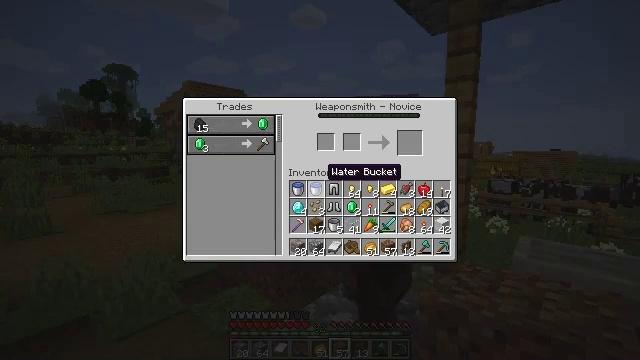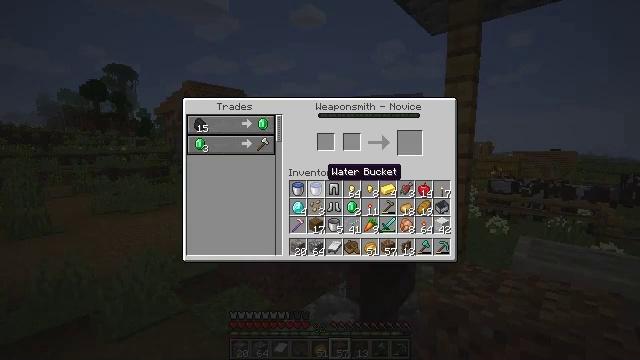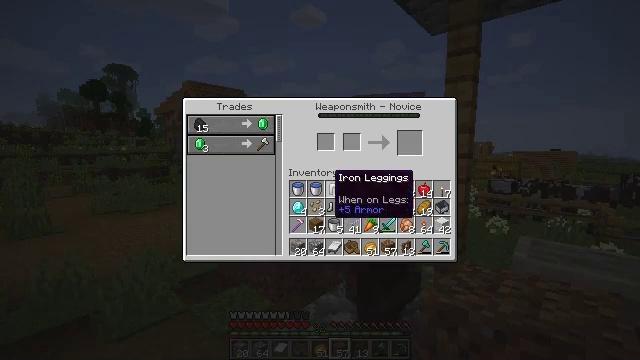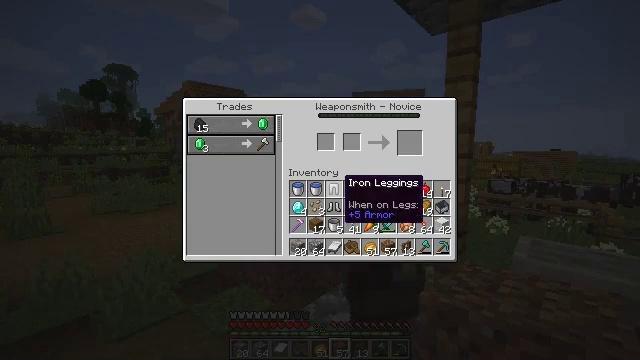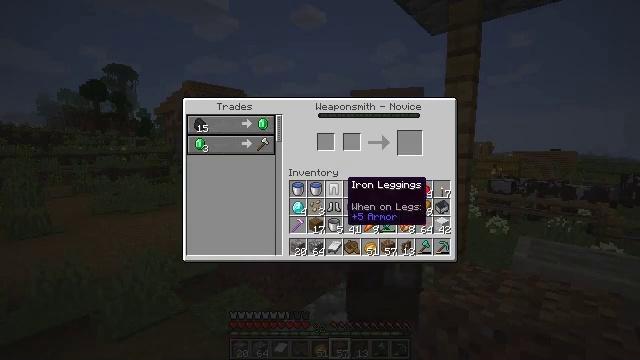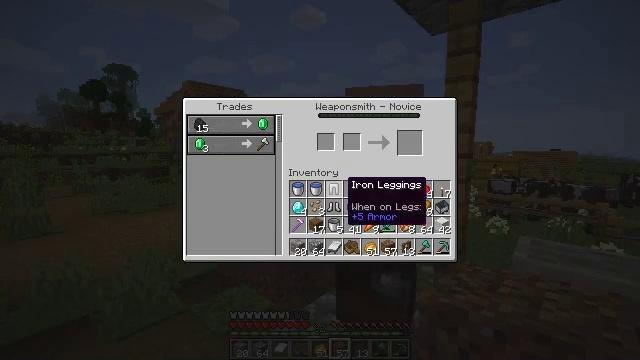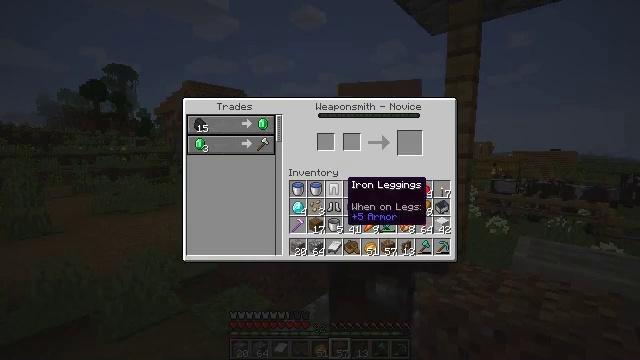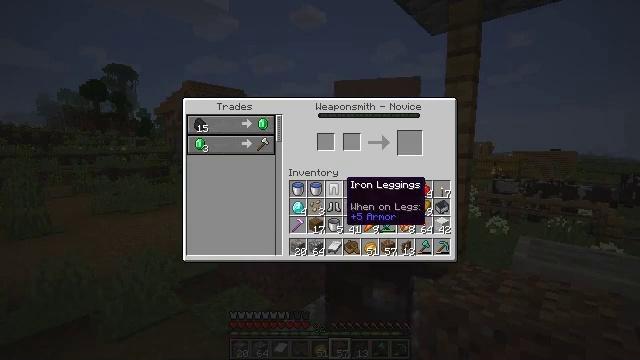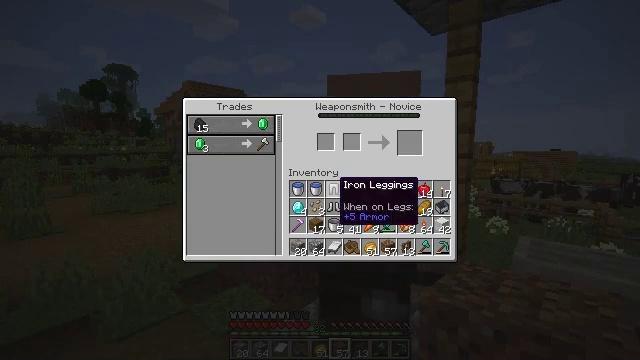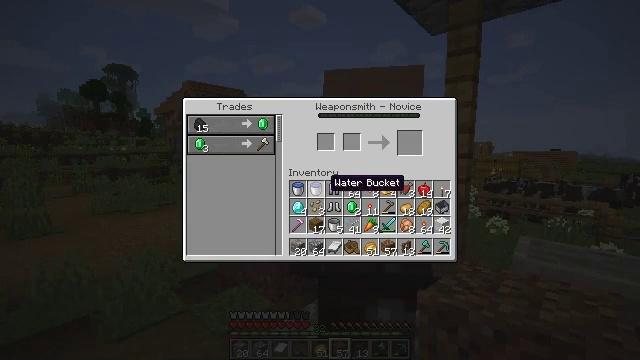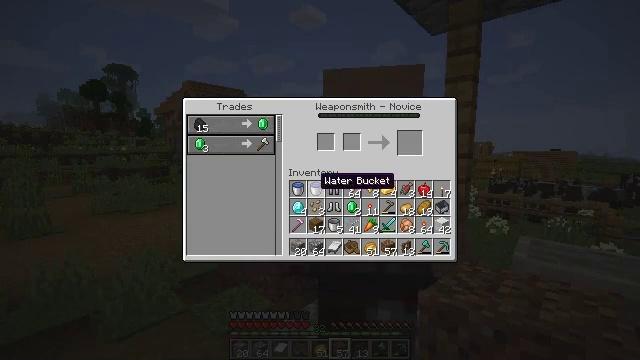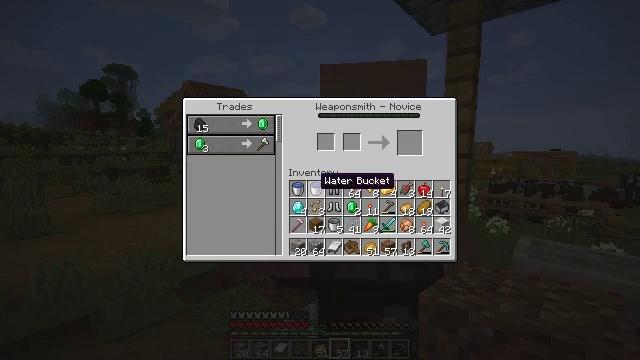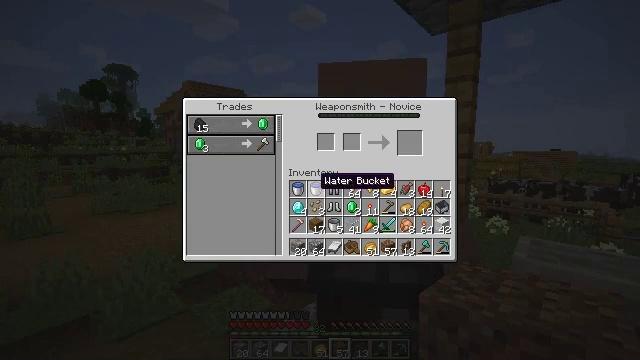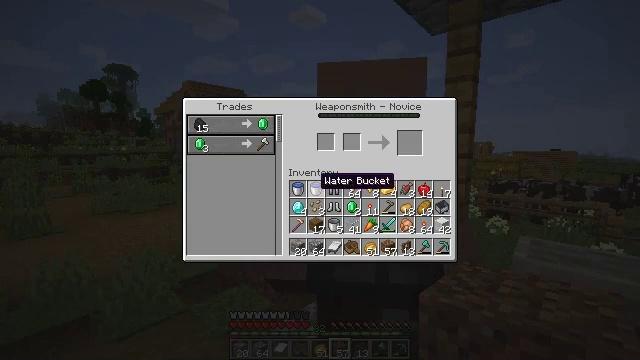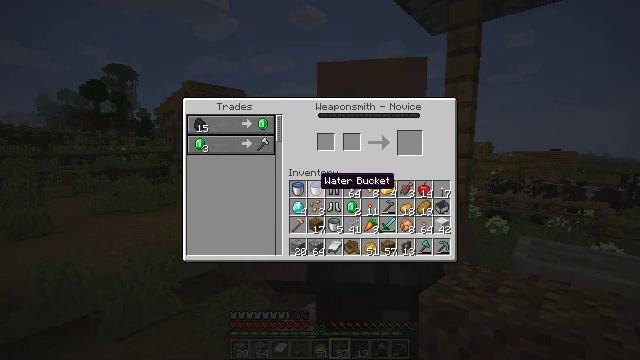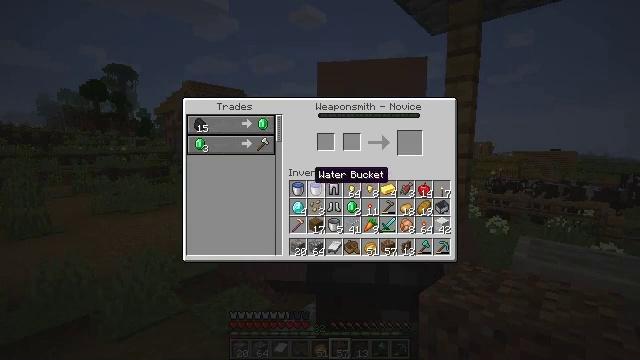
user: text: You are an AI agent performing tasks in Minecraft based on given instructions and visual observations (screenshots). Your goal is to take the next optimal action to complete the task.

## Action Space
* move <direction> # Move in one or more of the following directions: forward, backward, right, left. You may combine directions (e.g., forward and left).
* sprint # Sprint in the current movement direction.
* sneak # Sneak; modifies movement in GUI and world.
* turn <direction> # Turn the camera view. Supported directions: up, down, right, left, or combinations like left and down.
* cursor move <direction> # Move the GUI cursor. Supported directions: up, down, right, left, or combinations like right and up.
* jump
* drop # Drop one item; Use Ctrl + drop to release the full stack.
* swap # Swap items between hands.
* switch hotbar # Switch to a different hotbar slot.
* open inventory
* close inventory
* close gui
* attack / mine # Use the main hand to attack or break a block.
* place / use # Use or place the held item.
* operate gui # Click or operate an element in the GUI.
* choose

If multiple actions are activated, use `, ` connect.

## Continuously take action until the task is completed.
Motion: motion action
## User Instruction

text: Left click on the blast furnace to break it.
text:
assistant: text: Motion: no_op
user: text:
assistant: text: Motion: turn right
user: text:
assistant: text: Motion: turn right
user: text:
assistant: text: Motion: no_op
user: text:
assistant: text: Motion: no_op
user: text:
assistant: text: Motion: no_op
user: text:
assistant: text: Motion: no_op
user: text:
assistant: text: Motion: turn left
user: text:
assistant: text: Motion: turn left
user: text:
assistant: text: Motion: turn left
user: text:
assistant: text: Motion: no_op
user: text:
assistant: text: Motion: no_op
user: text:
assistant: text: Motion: no_op
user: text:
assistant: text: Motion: no_op
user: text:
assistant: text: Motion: no_op
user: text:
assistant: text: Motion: turn left and up
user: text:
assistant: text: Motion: turn left
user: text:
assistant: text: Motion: turn left
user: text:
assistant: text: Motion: no_op
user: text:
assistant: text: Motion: no_op
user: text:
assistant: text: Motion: no_op
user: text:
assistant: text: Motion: no_op
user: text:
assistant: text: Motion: no_op
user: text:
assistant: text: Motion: no_op
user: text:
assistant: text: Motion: no_op
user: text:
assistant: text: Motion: no_op
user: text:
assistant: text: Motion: no_op
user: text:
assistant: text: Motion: no_op
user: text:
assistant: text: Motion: no_op
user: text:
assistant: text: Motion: no_op